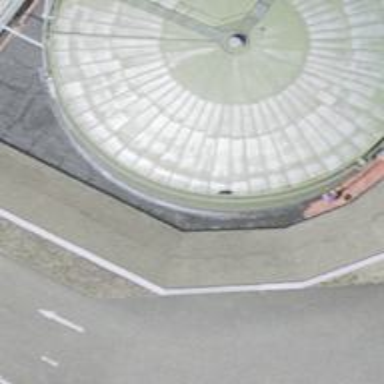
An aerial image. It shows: Building with storage tank.